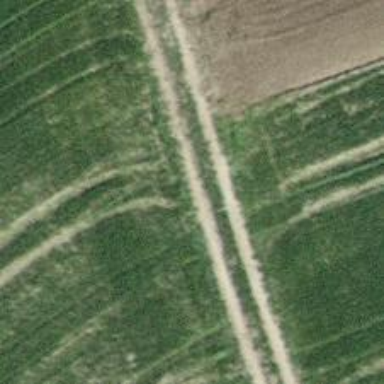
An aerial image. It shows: Track with very rough surface.